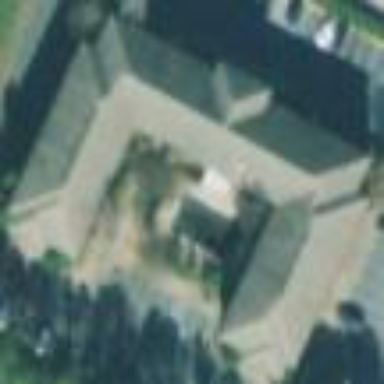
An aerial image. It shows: Hipped-roof hotel building. It is hotel that caters to tourism.